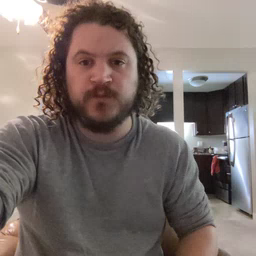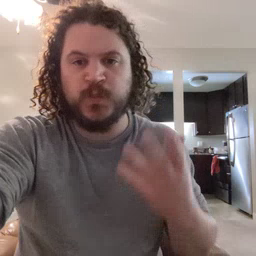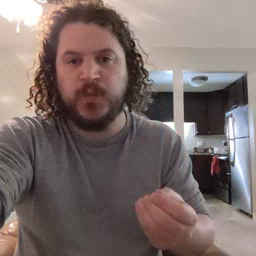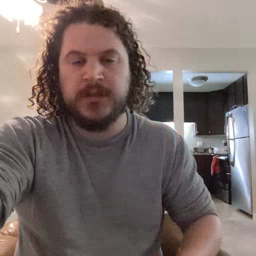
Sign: wet